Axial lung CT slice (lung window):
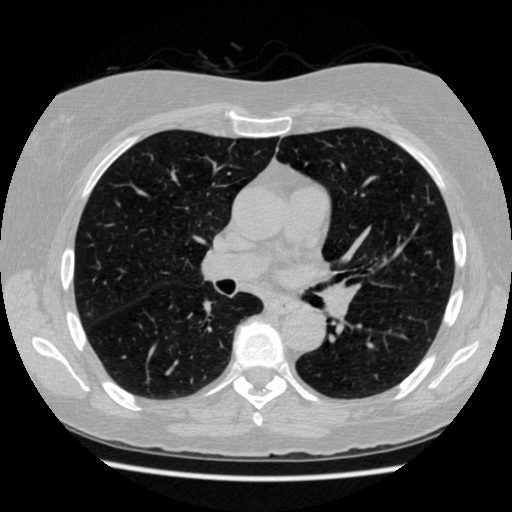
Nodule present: no